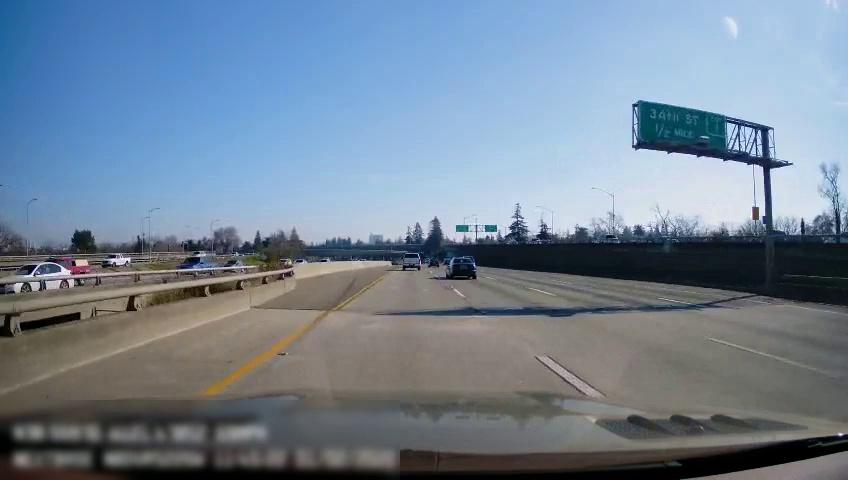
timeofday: Day
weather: Sunny
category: Drivable Space
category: Vehicles | Truck
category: Vehicles | Truck
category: Vehicles | Car
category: Vehicles | Car
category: Vehicles | Car
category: Vehicles | Truck
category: Vehicles | SUV
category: Vehicles | Car
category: Drivable Space
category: Vehicles | Truck
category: Vehicles | Truck
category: Vehicles | Car
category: Vehicles | SUV
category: Vehicles | Car
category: Vehicles | Car
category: Vehicles | Car
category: Vehicles | Car
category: Vehicles | Car
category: Lanes | Current Lane
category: Lanes | Current Lane
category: Lanes | Alternate Lane
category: Lanes | Alternate Lane
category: Lanes | Alternate Lane
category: Traffic | Signs
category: Traffic | Signs
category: Traffic | Signs
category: Traffic | Signs